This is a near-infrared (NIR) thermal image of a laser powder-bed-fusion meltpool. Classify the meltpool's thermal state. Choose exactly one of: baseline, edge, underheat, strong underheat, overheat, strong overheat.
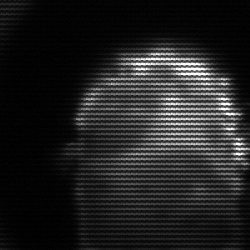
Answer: baseline